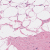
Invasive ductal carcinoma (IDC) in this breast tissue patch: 0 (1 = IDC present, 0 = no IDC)